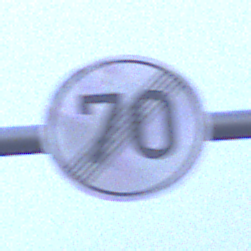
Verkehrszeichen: EndeGeschwindigkeit70
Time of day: SunriseSunset
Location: Outdoor (Urban)
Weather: Overcast
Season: NotSpecified
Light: Natural